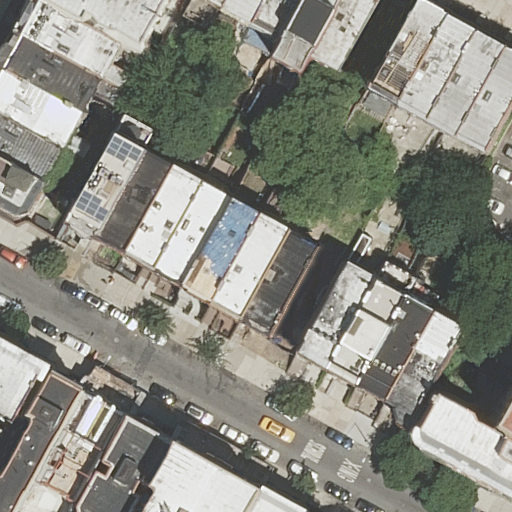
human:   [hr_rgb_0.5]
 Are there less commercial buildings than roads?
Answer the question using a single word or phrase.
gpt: yes

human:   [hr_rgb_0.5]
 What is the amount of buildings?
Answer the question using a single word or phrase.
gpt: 33

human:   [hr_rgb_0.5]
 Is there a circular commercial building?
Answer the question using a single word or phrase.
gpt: no

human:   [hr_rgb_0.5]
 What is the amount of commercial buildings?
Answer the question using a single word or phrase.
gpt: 0

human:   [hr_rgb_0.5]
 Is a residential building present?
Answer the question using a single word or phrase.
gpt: yes

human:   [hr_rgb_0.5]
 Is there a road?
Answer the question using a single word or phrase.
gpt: yes

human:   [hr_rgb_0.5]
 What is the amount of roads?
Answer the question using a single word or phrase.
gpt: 1

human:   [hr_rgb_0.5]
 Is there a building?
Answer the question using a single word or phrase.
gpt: yes

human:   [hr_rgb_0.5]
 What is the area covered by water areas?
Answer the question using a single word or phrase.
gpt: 0m2

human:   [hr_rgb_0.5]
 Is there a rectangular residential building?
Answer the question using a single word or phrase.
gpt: yes

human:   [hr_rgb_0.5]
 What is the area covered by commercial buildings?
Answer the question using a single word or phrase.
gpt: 0m2

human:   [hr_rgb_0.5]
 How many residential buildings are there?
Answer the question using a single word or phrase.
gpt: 33

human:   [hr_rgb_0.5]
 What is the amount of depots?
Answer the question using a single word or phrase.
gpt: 0

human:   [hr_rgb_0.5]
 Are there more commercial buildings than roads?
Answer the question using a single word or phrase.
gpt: no

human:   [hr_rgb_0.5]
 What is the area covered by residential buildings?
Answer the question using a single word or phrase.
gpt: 3904m2

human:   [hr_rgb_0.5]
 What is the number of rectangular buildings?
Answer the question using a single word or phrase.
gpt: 26

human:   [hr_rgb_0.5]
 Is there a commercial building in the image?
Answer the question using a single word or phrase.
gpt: no

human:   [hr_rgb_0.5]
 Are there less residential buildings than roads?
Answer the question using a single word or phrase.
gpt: no

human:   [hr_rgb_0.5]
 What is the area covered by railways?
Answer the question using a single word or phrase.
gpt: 0m2

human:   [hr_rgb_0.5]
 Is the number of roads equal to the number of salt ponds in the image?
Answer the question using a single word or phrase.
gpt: no

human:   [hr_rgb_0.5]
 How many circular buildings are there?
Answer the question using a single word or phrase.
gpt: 0

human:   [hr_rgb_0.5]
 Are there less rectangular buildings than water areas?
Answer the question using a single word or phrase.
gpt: no

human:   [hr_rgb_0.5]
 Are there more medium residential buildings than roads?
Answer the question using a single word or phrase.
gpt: yes

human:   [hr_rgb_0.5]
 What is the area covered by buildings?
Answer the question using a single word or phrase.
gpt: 3904m2

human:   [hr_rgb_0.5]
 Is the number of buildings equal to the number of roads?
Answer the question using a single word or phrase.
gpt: no

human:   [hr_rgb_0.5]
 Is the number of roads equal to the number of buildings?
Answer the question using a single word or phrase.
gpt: no

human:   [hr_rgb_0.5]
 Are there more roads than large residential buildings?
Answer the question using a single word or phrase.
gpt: yes

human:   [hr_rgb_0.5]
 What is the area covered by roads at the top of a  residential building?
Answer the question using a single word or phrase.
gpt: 0m2

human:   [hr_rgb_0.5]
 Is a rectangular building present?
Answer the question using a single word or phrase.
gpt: yes

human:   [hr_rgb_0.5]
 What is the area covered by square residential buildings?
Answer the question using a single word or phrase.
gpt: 0m2

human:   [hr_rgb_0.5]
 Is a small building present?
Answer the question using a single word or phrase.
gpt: yes

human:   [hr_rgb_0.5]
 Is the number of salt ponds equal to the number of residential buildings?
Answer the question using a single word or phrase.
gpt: no

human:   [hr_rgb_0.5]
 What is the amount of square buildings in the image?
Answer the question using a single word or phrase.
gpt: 0

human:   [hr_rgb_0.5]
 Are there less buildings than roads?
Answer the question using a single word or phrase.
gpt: no

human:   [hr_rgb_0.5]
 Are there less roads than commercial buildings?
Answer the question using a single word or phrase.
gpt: no

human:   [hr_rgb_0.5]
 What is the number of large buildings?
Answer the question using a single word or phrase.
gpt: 0

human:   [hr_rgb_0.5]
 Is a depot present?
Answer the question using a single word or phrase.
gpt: no

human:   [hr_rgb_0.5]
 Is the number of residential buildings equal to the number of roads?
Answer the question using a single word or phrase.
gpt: no

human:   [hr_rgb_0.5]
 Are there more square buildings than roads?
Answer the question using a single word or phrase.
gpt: no

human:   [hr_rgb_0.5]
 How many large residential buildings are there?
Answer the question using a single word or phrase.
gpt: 0

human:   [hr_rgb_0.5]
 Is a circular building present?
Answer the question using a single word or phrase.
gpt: no

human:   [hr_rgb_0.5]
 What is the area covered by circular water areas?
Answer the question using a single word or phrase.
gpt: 0m2

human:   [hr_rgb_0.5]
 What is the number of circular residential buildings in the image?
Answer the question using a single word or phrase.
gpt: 0

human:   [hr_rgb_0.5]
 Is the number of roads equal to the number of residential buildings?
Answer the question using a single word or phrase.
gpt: no

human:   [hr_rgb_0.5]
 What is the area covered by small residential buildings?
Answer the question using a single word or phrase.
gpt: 453m2

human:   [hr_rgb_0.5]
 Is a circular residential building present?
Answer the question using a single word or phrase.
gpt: no

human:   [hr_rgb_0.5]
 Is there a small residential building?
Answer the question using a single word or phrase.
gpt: yes

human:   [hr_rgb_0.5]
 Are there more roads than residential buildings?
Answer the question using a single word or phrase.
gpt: no

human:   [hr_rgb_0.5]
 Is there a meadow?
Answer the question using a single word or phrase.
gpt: no

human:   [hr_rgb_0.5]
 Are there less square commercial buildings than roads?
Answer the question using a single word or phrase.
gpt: yes

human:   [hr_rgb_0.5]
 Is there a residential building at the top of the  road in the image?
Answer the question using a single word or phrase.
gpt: yes

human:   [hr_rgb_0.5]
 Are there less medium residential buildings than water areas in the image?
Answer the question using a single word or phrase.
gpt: no

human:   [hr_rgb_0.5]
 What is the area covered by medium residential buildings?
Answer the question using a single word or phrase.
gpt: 3450m2

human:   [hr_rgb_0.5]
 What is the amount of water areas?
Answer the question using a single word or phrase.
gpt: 0

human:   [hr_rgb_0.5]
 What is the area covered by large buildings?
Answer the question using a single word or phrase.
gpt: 0m2

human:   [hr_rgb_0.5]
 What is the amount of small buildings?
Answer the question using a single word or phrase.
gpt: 10

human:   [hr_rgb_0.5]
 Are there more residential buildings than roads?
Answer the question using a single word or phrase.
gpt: yes

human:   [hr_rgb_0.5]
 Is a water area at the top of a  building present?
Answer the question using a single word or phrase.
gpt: no

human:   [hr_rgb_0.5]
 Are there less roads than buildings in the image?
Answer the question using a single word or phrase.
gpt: yes

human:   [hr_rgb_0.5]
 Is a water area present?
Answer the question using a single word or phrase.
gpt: no

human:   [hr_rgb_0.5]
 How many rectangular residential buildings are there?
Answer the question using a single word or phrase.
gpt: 26

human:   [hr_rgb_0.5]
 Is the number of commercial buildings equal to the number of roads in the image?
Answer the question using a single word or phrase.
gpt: no

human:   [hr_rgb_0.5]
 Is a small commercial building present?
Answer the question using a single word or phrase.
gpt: no

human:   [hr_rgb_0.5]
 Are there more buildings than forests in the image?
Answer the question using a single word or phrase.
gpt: yes